Question:
I have a table that contains Following entries:
'''
completed_time|| BOOK_CNT
*********************************************
2013-07-23 | 2
2013-07-22 | 1
2013-07-19 | 3
2013-07 16 |5
2013-07-12 |4
2013-07-11 |2
2013-07-02 |9
2013-06-30 |5
'''
Now, I want to use above entries for data analysis.
Lets say DAYS_FROM, DAYS_TO and PERIOD are three variables.
I need to fire following sort of queries:
""
is a date in format YYYY-MM-DD
, is a date in format YYYY-MM-DD
is {1W,2W,1M,2M,1Y}
where W,M,Y represents WEEK,MONTH and YEAR.
Example: The queries DAYS_FROM=2013-07-23 , DAYS_TO=2013-07-03 and PERIOD=1W should return:
'''
ith week - total
1 - 3
2- 8
3- 6
4- 14
'''
:
'''
1-3 means (The total book from 2013-07-21(sun) to 2013-07-23(tue) is 3 )
2-8 means (The total book from 2013-07-14(sun) to 2013-07-21(sun) is 8 )
3-16 means (The total book from 2013-07-07(sun) to 2013-07-14(sun) is 6 )
4-14 means (The total book from 2013-07-03(wed) to 2013-07-07(sun) is 14 )
'''
.
How to fire such query?
What I tried?
'''
SELECT DAY(completed_time), COUNT(total) AS Total
FROM my_tab
WHERE completed_time BETWEEN '2013-07-23' - INTERVAL 1 WEEK AND '2013-07-03'
GROUP BY DAY(completed_time);
'''
The above queries subtracted 7 days from 2013-07-23 and thus considered as , as and so on.
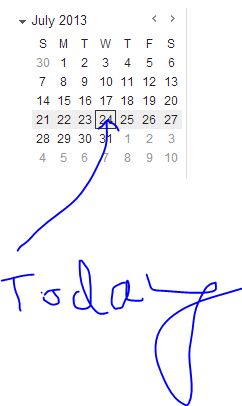
Answer: A simple starting point would be something like below, of course you may want to adjust the 'ith' value to suit your needs;
'''
SET @period='1M';
SELECT CASE WHEN @period='1Y' THEN YEAR(completed_time)
WHEN @period='1M' THEN YEAR(completed_time)*100+MONTH(completed_time)
WHEN @period='2M' THEN FLOOR((YEAR(completed_time)*100+MONTH(completed_time))/2)*2
WHEN @period='1W' THEN YEARWEEK(completed_time)
WHEN @period='2W' THEN FLOOR(YEARWEEK(completed_time)/2)*2
END ith,
SUM(BOOK_CNT) Total
FROM my_tab
GROUP BY ith
ORDER BY ith DESC;
'''
<URL>.